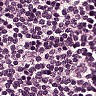
Metastatic tissue present: no